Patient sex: M
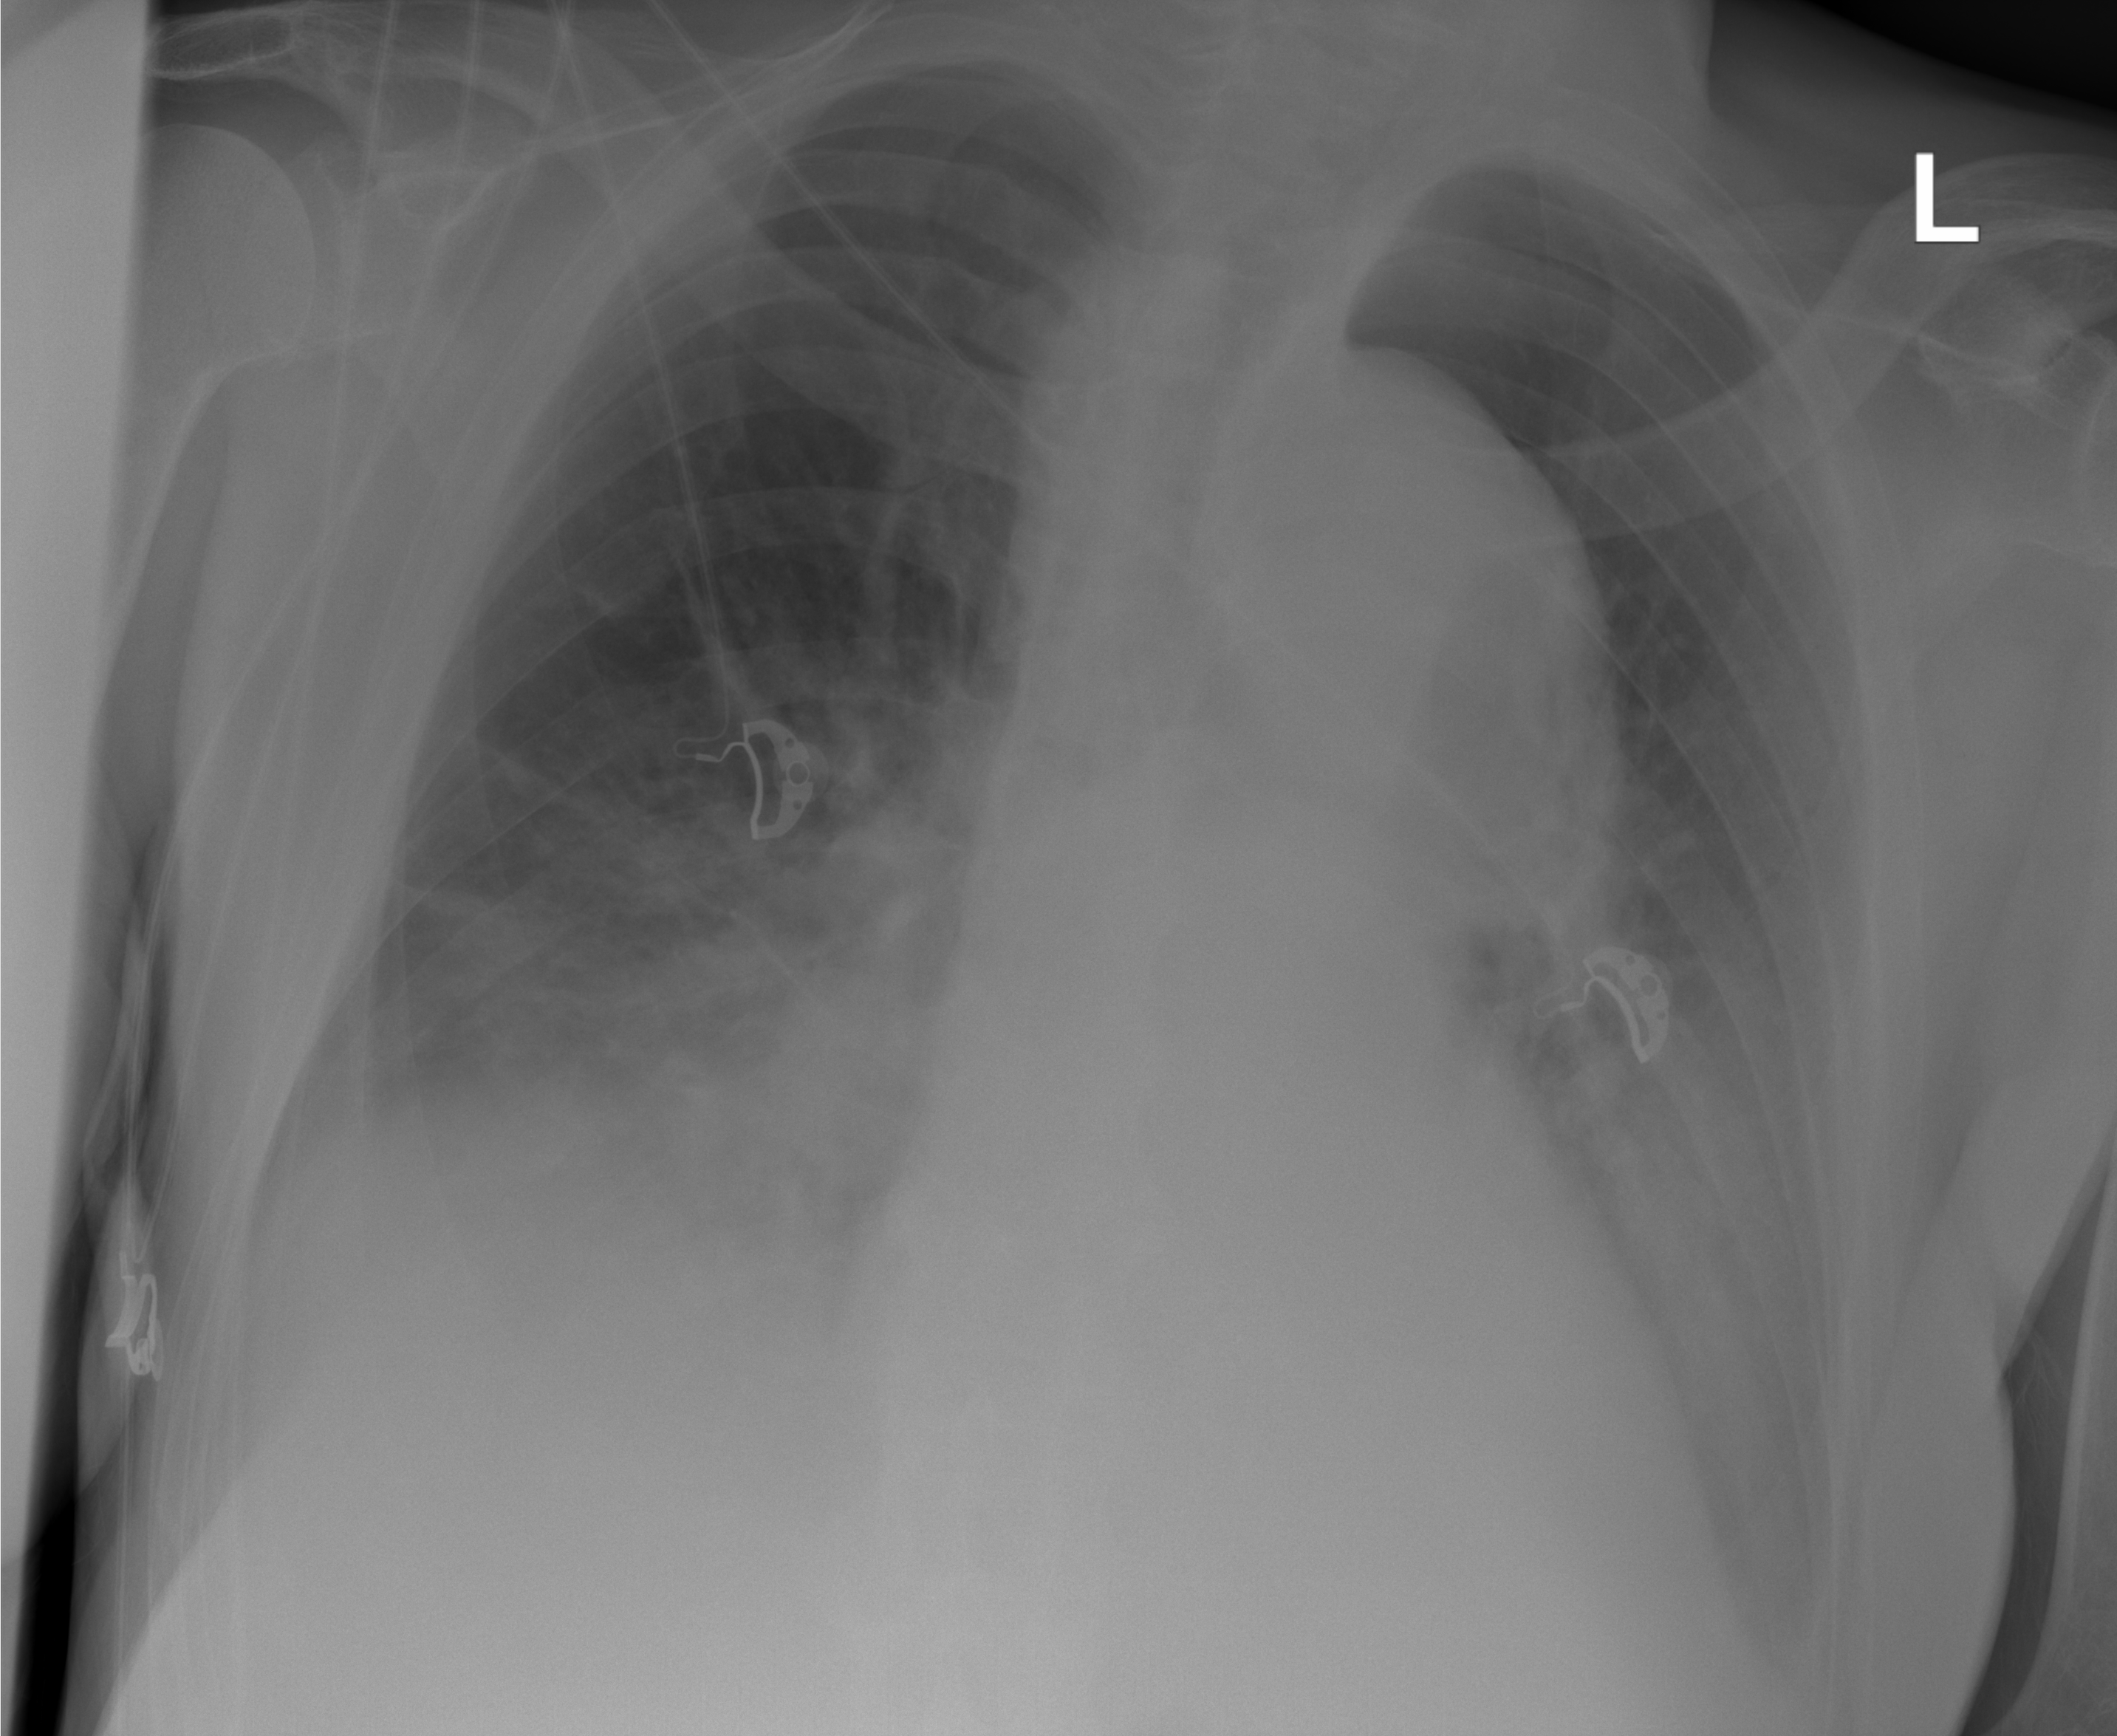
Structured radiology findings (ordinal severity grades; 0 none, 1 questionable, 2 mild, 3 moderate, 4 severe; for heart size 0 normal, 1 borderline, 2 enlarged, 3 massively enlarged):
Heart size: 0
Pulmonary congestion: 0
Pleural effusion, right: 3
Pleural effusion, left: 3
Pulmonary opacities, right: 2
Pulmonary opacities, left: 0
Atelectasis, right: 3
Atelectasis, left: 3